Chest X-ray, PA view. Patient: 23 years old, sex F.
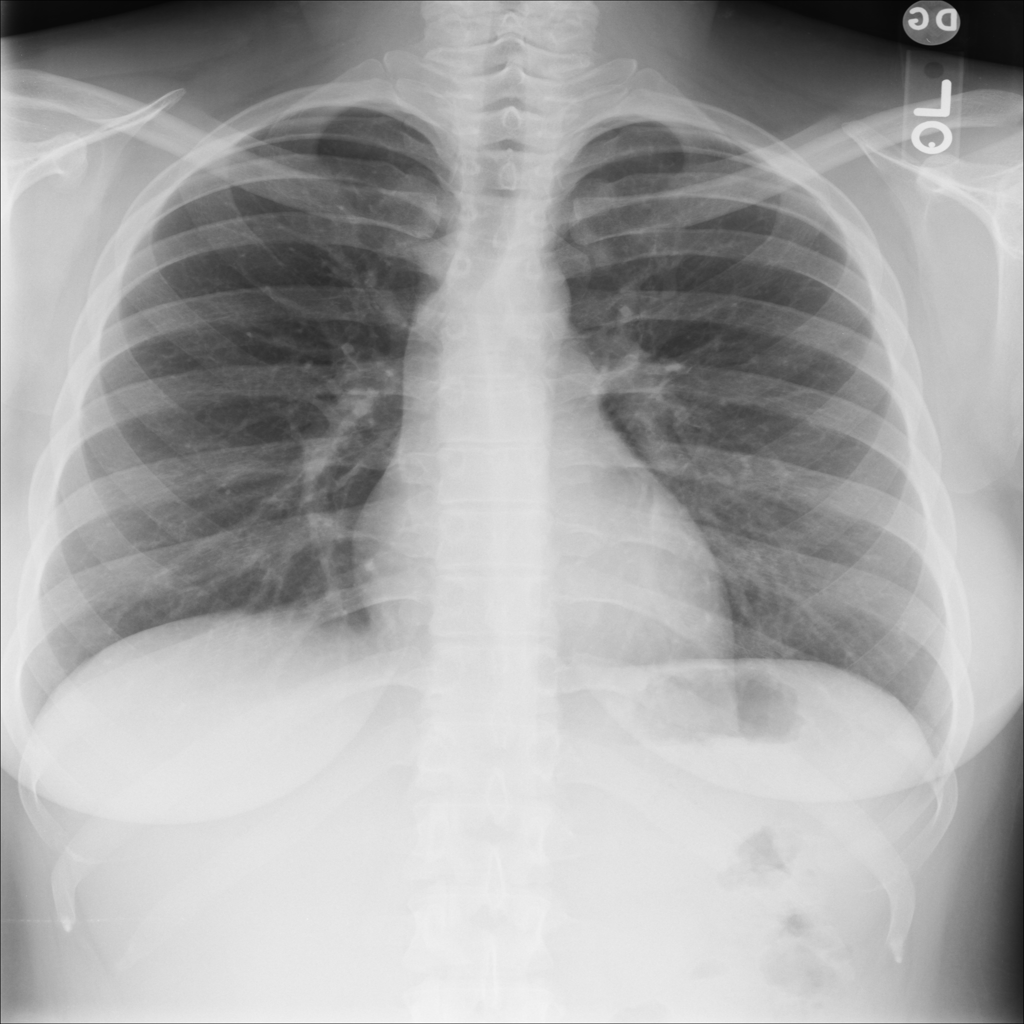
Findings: No Finding